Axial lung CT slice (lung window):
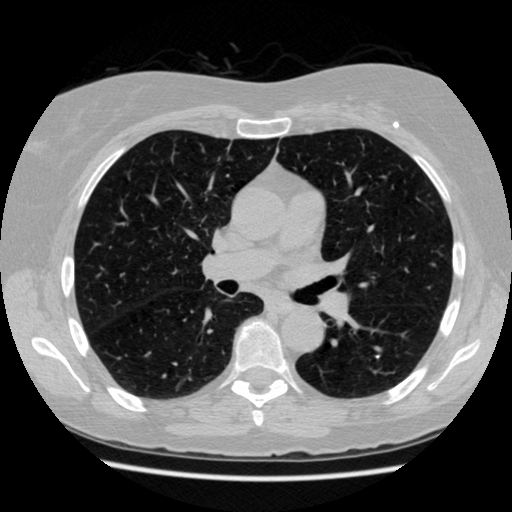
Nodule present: no